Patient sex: M
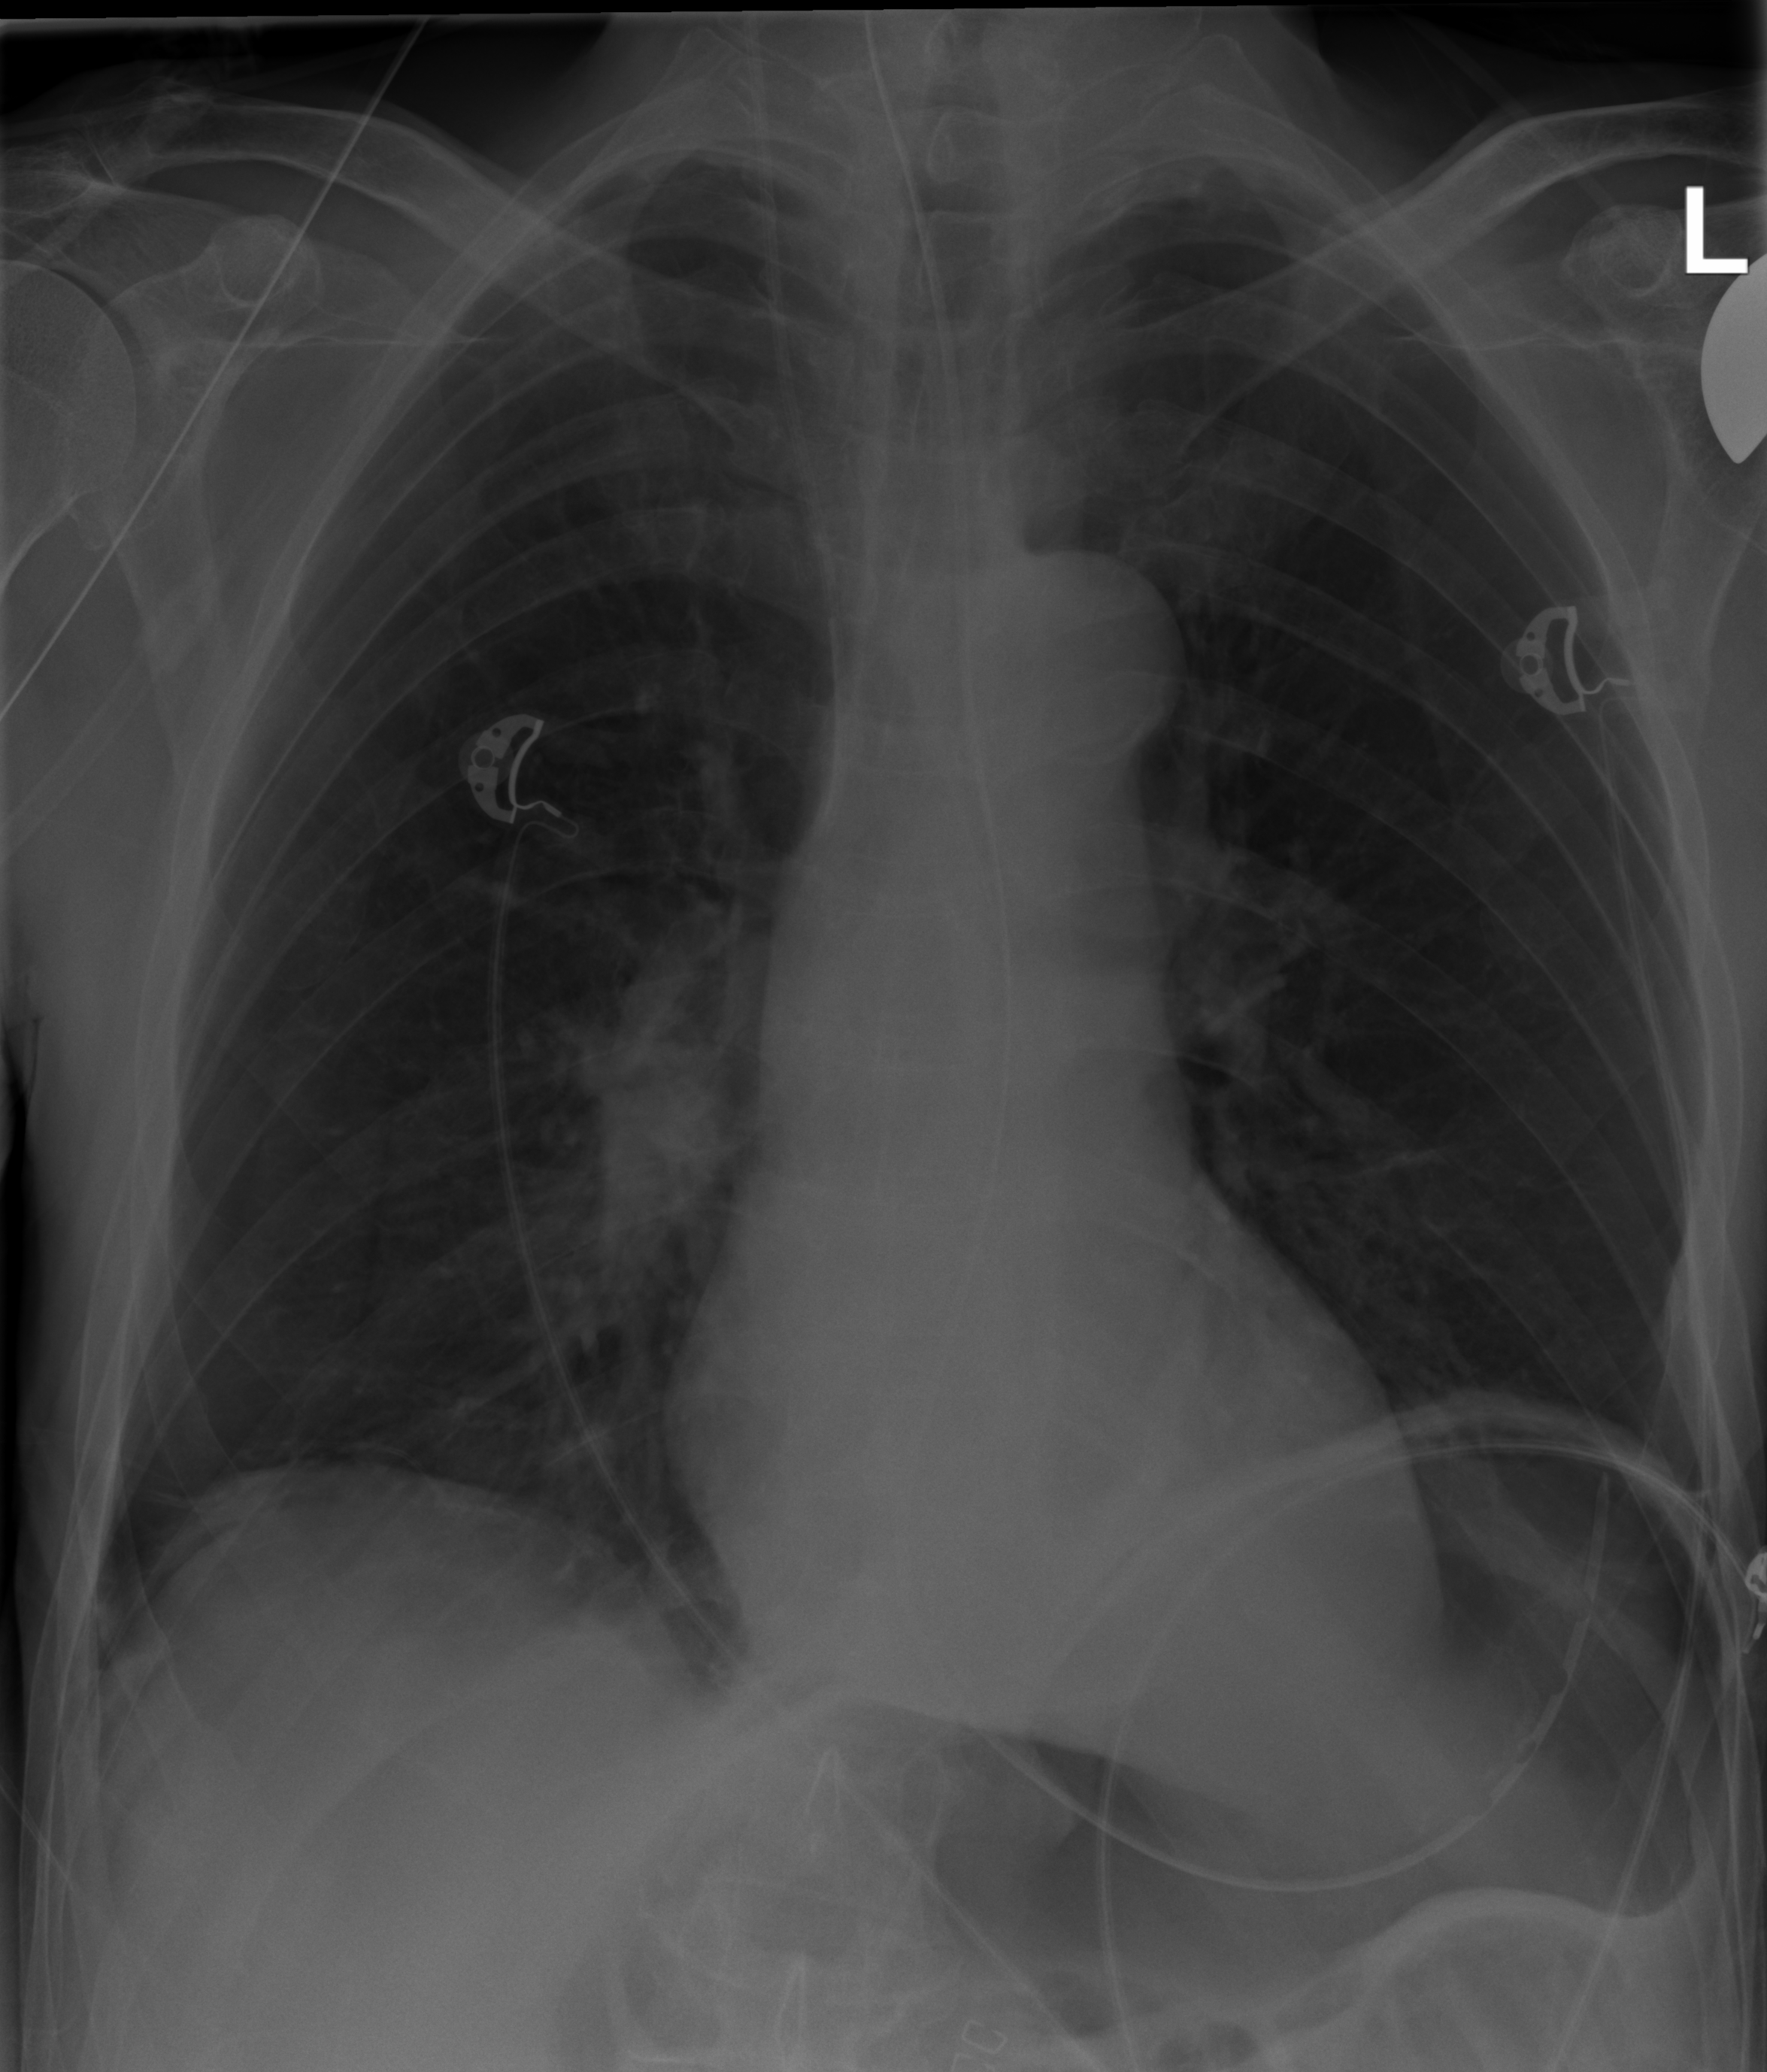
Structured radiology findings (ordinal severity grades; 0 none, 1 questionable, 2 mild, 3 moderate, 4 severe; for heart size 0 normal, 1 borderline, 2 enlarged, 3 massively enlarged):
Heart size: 0
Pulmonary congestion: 0
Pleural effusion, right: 2
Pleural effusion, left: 0
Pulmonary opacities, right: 0
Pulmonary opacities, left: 0
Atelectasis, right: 2
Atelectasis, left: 0